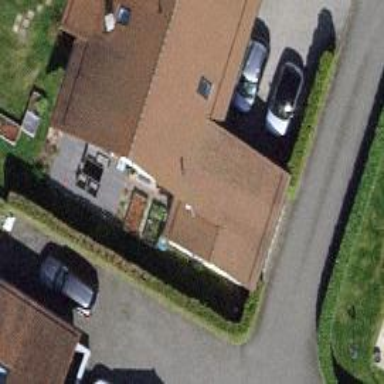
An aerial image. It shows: Simple and straightforward house.